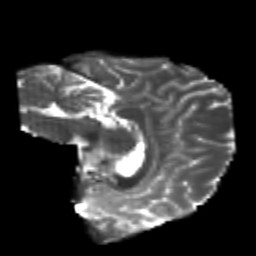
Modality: T2w
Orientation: sagittal
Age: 22
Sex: male
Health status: healthy
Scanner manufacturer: philips
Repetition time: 7.384 s
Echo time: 0.08599 s